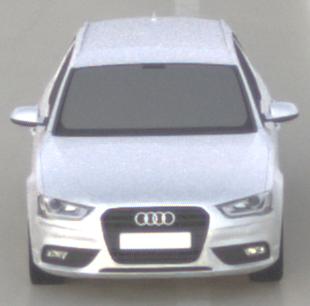
Make: Audi
Model: A4 Avant 1.8 TFSI
Detailed model: A4 (B8) Avant
Model produced from: 2012/02
Model produced until: 2015/04
Doors: 5
Color: white
Road condition: wet road
Daytime: sunrise or sunset
Contrast: low contrast